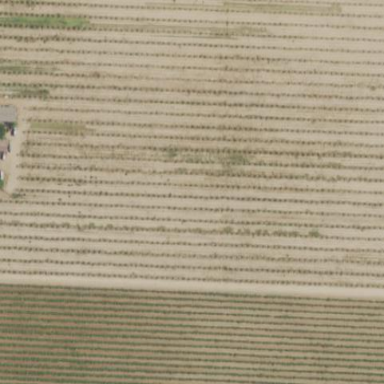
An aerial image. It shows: Vineyard.